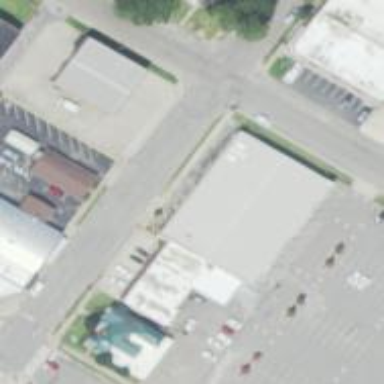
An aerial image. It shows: Social center housed in building.